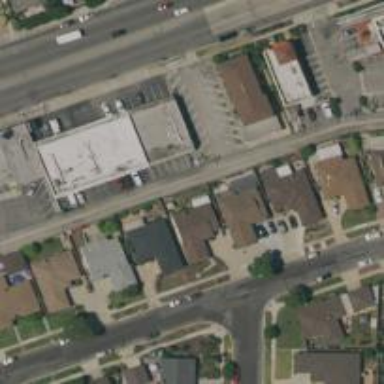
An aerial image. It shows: Alleyway designated as service road.